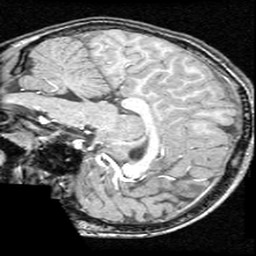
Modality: T1w
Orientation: sagittal
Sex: female
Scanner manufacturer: ge
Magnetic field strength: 1.5 T
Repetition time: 21 s
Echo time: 0.008 s